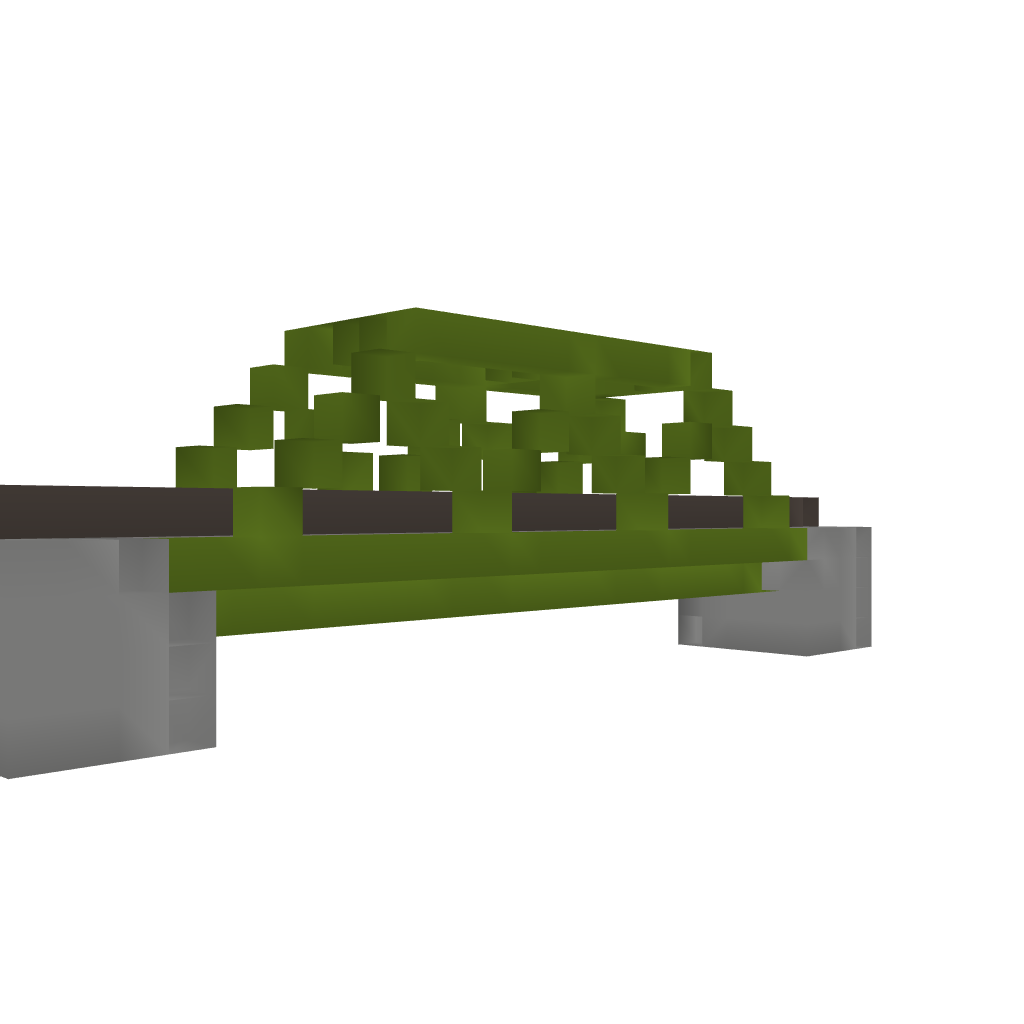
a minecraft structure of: Small Railway Bridge 1 track